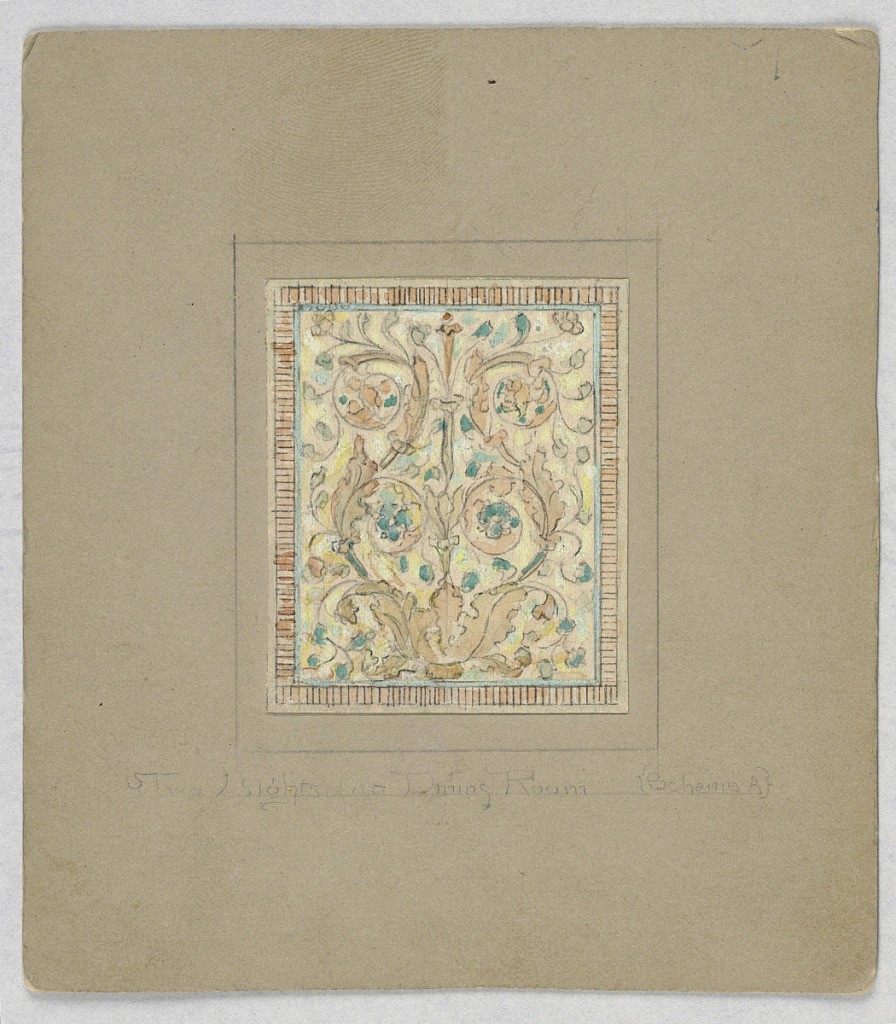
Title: Design for stained glass
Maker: Alice Cordelia Morse, American, 1863–1961
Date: late 19th century
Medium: Brush and gouache, watercolor on paper mounted on tan illustration board
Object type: Drawing
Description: Design in square filled with tan leaf scrolls with small green leaves, framed by mosaic-like border in tan.